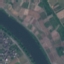
Land use / land cover: River